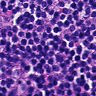
Metastatic tissue present: no